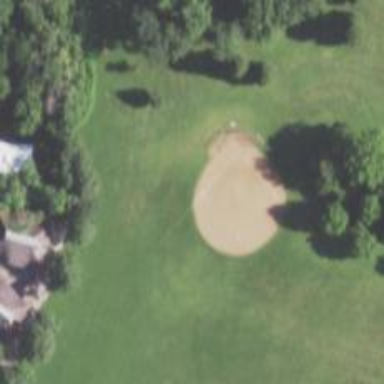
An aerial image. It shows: Baseball pitch for leisure land activities.